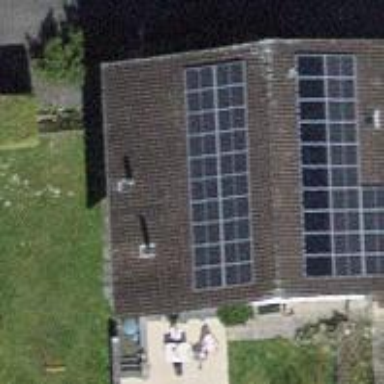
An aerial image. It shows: Solar power generator utilizing photovoltaic technology with solar photovoltaic panels.